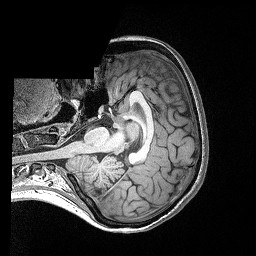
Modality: T1w
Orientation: axial
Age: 26
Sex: female
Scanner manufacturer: siemens
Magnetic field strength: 3 T
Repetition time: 2.4 s
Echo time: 0.03 s